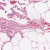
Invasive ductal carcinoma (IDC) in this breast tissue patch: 0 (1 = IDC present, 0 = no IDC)